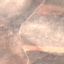
Label: PermanentCrop